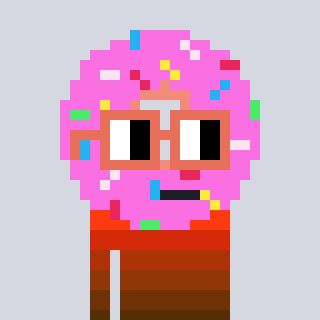
a pixel art character with square orange glasses, a doughnut-shaped head and a teal-colored body on a cool background